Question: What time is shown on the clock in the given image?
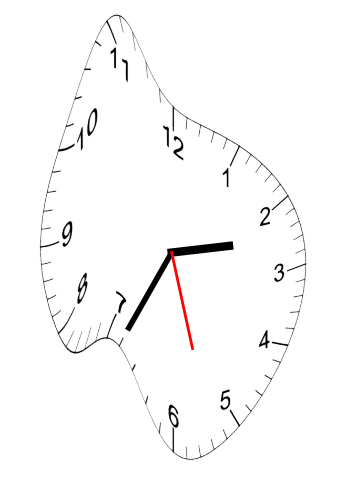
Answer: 02:34:27